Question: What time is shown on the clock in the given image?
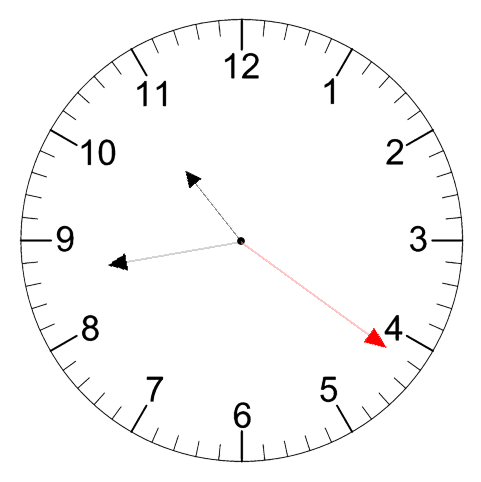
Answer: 10:43:21